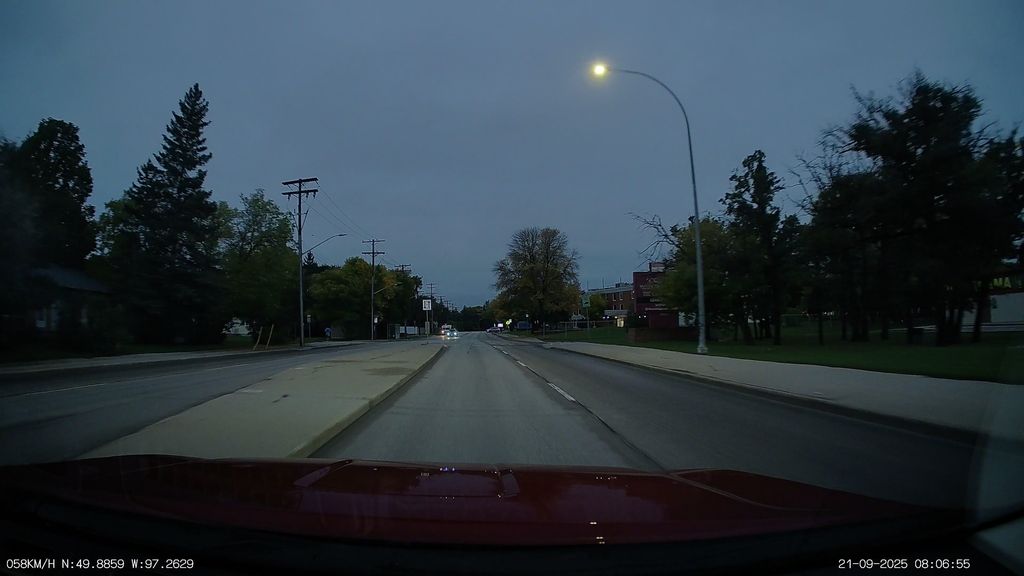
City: winnipeg